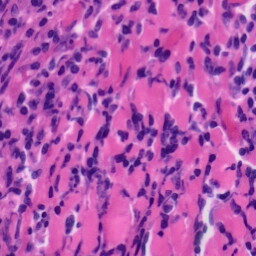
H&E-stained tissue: Tonsil